Interaction volume radius: 10 \u00c5
Interaction volume height: 10 \u00c5
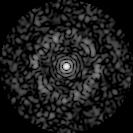
Disorder parameter: 0.8489